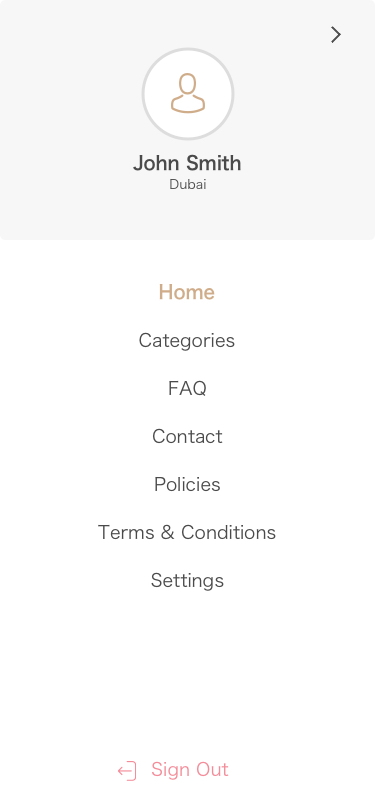
Text in this UI design:
Sign Out
Home
Categories
FAQ
Contact
Policies
Terms & Conditions
Settings
John Smith
Dubai